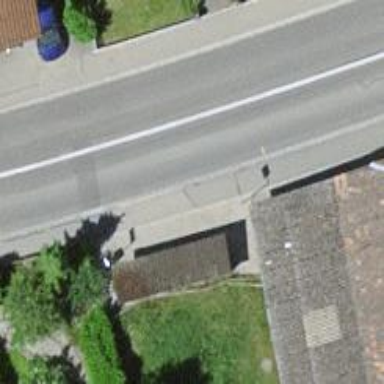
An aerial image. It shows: Post box is visible.